Current action and preconditions to check: trajectory_clear

Your task: For each precondition in the list above, predict whether it will hold at this action.

Consider the current scene as observed from the mobile robot's camera, and analyze the predicted future states of all dynamic agents (e.g., people, animals, vehicles, or any moving entities) within the NEXT SECOND.

IMPORTANT: Only answer "very likely" if you are absolutely certain—based on strong, clear evidence—that a dynamic agent will violate the precondition in the predicted future state. Do NOT answer "very likely" for unlikely, ambiguous, or low-probability risks.

Ask yourself for each precondition: Is there a high probability, with clear and convincing evidence, that the predicted future states of any dynamic agent will interfere with the predicted future state of the currently executing action within the NEXT SECOND, causing that precondition to fail?

Assess the risk level based on these predictions. Use "likely" or "very likely" if motions create a clear risk of interference.

Use "neutral" or "improbable" if agents are nearby but their predicted paths are clearly diverging or non-conflicting.

Failure Risk Categories: "very improbable", "improbable", "neutral", "likely", "very likely"

Answer Format: Output ONLY the probability_of_failure value from these categories: "very improbable", "improbable", "neutral", "likely", "very likely"

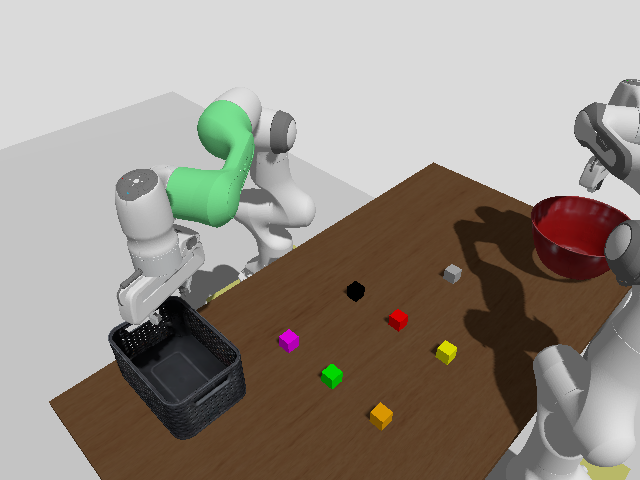

Answer: very improbable